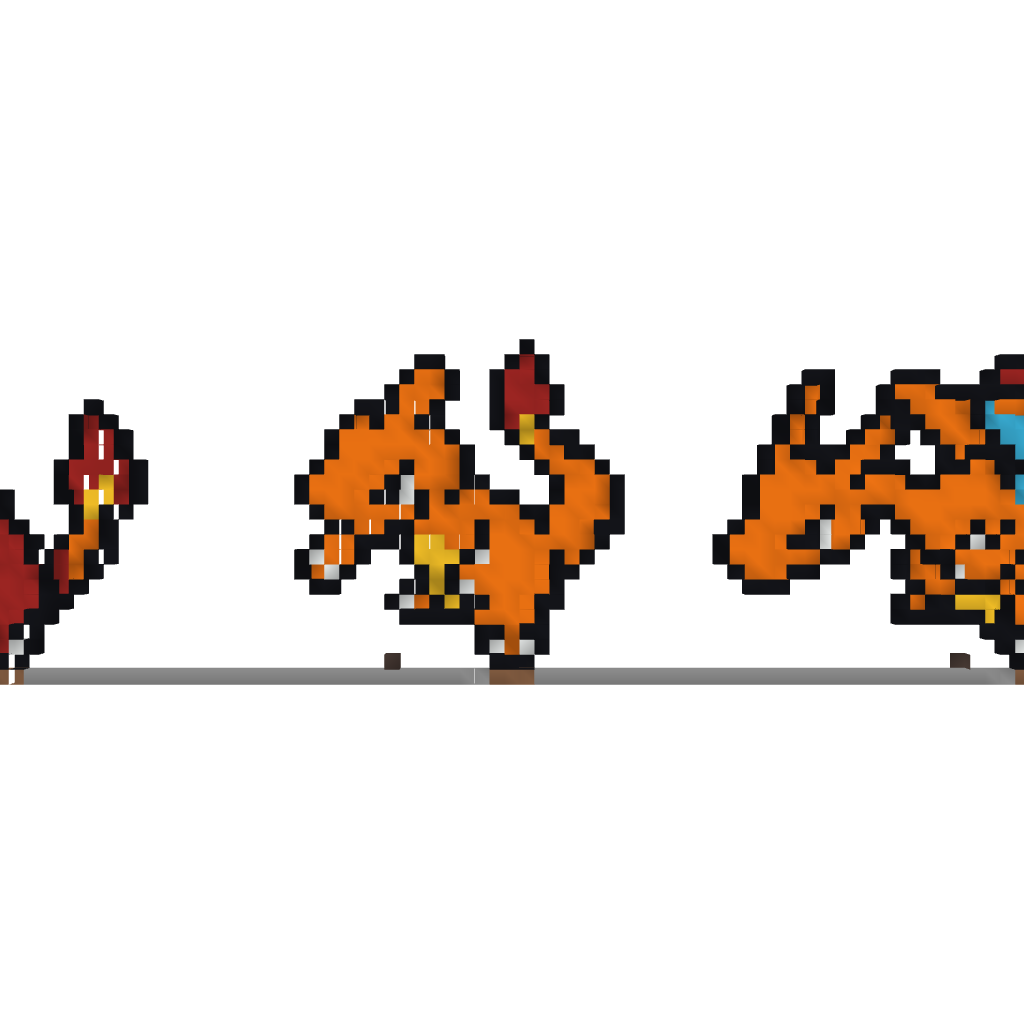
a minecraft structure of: Charmander Charmeleon and Charizard Pixel Art